Question: How do I release resources used in 1 activity?
So I got 3 layouts and activity for each layout, but the problem is when I switch between those activities my app crashes and I get this:

I started getting this error ever since I added adds to my application.
My whole logcat <URL>
XML Layout:
'''
<?xml version="1.0" encoding="utf-8"?>
<RelativeLayout xmlns:android="http://schemas.android.com/apk/res/android"
xmlns:ads="http://schemas.android.com/apk/lib/com.google.ads"
android:id="@+id/RelativeLayout1"
android:layout_width="match_parent"
android:layout_height="match_parent"
android:orientation="vertical"
android:background="#000000" >
<ImageButton
android:id="@+id/dugme2"
android:layout_width="150dp"
android:layout_height="90dp"
android:layout_alignBottom="@+id/dugme1"
android:layout_alignParentRight="true"
android:background="#0000"
android:onClick="onClick"
android:scaleType="fitXY"
android:src="@drawable/dragunov" />
<ImageButton
android:id="@+id/dugme5"
android:layout_width="150dp"
android:layout_height="90dp"
android:layout_alignParentLeft="true"
android:layout_alignTop="@+id/dugme6"
android:background="#0000"
android:onClick="onClick"
android:scaleType="fitXY"
android:src="@drawable/scout" />
<SeekBar
android:id="@+id/seekSnipers"
android:layout_width="match_parent"
android:layout_height="wrap_content"
android:layout_alignParentLeft="true"
android:layout_alignParentTop="true"
android:progressDrawable="@drawable/red_scrubber_progress"
android:thumb="@drawable/red_scrubber_control" />
<com.google.ads.AdView
android:id="@+id/adView"
android:layout_width="wrap_content"
android:layout_height="wrap_content"
android:layout_alignParentBottom="true"
android:layout_centerHorizontal="true"
ads:adSize="BANNER"
ads:adUnitId="ID"
ads:loadAdOnCreate="true" >
</com.google.ads.AdView>
</RelativeLayout>
'''
It's pretty much same for other layouts as well, except for different resources and ID's.
Ad code is same in every layout.
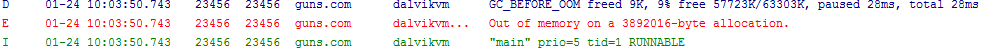
Answer: YOu can release resources by using the following code. This should be called in onDestroy() of u=your activity.
'''
private void unbindDrawables(View view) {
if (view.getBackground() != null) {
view.getBackground().setCallback(null);
}
if (view instanceof ViewGroup) {
for (int i = 0; i < ((ViewGroup) view).getChildCount(); i++) {
unbindDrawables(((ViewGroup) view).getChildAt(i));
}
((ViewGroup) view).removeAllViews();
view.setBackgroundResource(0);
}
}
'''
More over to destroy activity you should call after calling next activity.